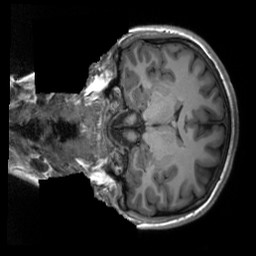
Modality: T1w
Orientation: coronal
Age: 21
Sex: female
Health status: healthy
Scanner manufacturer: siemens
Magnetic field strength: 3 T
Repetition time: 2.3 s
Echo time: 0.00229 s